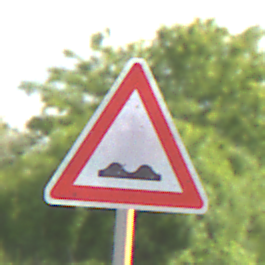
Verkehrszeichen: UnebeneFahrbahn
Umgebung: Outdoor, RoadRail
Tageszeit: Midday
Wetter: PartlyCloudy
Licht: Natural
Jahreszeit: NotSpecified
Kontrast: HighContrast